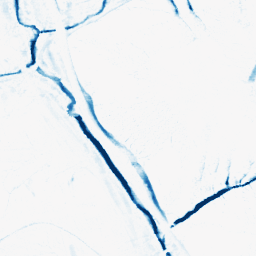
Category: morphological
Decomposition family: morphological_ellipse
Decomposition parameters: operation: closing
width: 5
height: 10
Upsampling method: cubic_mitchell
Upsampling parameters: scale: 4
Upsampling scale: 4